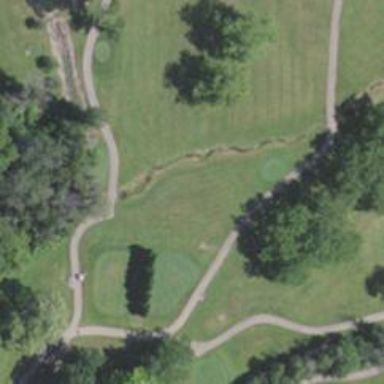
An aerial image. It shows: Path for both road and golf.